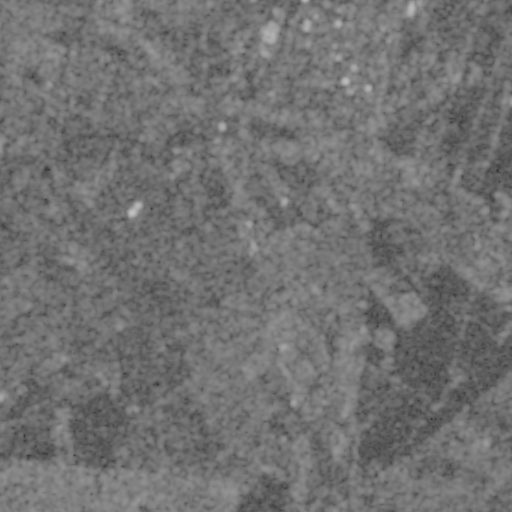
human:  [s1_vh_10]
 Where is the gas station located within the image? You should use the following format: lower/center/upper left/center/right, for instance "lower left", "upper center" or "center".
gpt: The gas station is located in the upper right of the image.
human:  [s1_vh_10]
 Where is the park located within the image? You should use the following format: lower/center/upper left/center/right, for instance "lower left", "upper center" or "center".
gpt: The park is located in the upper center of the image.
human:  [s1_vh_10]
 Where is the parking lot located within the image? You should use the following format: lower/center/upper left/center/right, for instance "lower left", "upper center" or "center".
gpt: The parking lot is located in the upper right of the image.
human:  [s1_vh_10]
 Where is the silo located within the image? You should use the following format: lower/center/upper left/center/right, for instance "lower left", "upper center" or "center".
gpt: The silo is located in the center right of the image.
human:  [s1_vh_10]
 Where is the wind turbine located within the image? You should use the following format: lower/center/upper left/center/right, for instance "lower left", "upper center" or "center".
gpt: The wind turbine is located in the lower right of the image.
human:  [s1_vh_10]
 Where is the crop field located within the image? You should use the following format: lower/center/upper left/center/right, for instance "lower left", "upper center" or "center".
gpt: There is no crop field in the image.

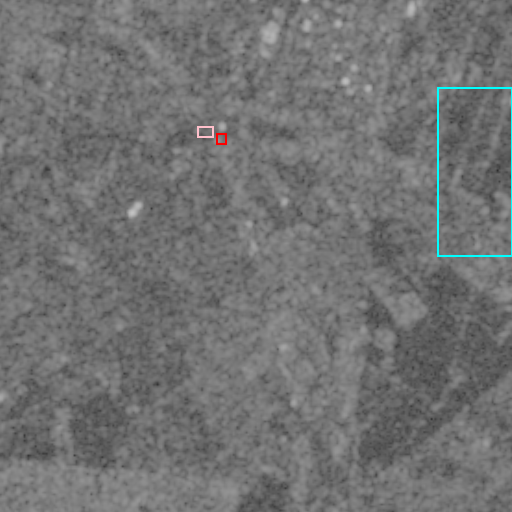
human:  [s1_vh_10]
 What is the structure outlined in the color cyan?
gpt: The structure outlined in cyan is a crop field.
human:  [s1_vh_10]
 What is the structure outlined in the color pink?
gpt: The structure outlined in pink is a park.
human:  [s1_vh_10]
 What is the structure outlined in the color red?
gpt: The structure outlined in red is a parking lot.
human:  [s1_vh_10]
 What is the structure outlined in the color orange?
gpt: There is no orange outline.